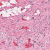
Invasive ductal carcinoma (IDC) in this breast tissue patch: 0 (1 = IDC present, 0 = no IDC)